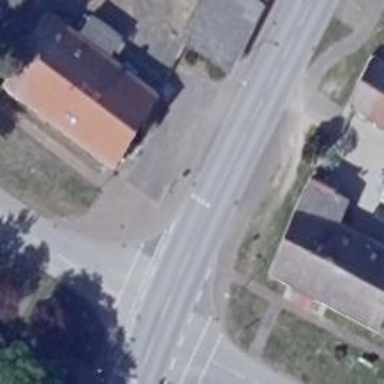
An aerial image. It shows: Asphalt road with primary highway and cycle track.